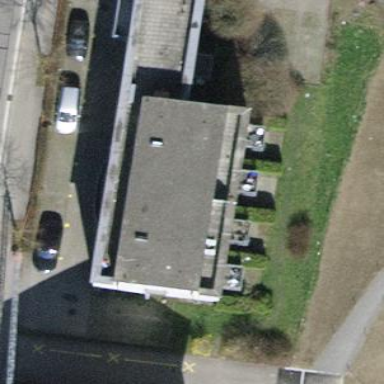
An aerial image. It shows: Flat-roofed apartment building.